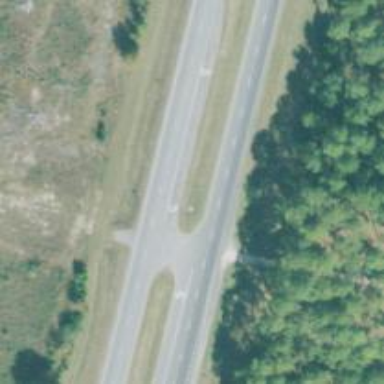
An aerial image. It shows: Trunk link highway.